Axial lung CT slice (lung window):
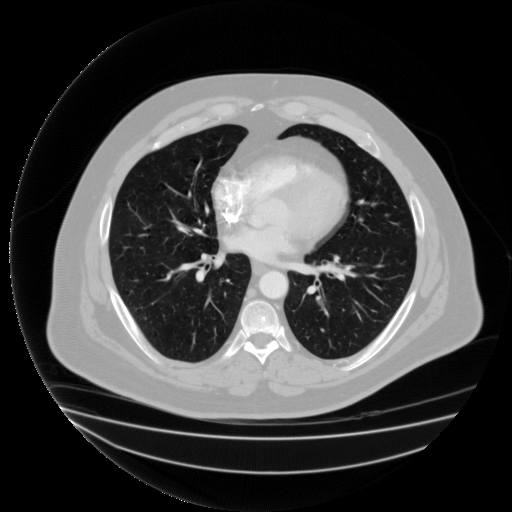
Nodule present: no